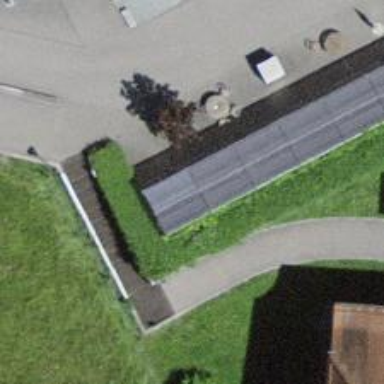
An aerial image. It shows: Path going through tunnel.